Question: Is it possible to implement some kind of timeout (time limit) for fork using Parallel::ForkManager ?
Basic Parallel::ForkManager script looks like this
'''
use Parallel::ForkManager;
my $pm = Parallel::ForkManager->new( 10 );
for ( 1 .. 1000 ) {
$pm->start and next;
# some job for fork
$pm->finish;
}
$pm->wait_all_children();
'''
I would like to limit time for "# some job for fork". For example, if its not finished in 90 secs. then it (fork) should be killed/terminated.
I thought about <URL> but I have to say, that I dont know how to use it with Parallel::ForkManager.
### EDIT
Thanks hobbs and ikegami. Both your suggestions worked..... but only in this basic example, not in my actual script :(.

These forks will be there forever and - to be honest - I dont know why. I use this script for couple of months. Didnt change anything (although many things depends on outside variables).
Every fork has to download a page from a website, parse it and save results to a file. It should not take more than 30 secs per fork. Timeout is set to 180 secs. Those hanging forks are totally random so its very hard to trace the problem. Thats why I came up with a temporary, simple solution - timeout & kill.
What could possibly disable (interrupt) your methods of timeout in my code ? I dont have any other 'alarm()' anywhere in my code.
### EDIT 2
One of the forks, was hanging for 1h38m and returned "timeout PID" - which is what I type in 'die()' for 'alarm()'. So the timeout works... but its late about 1h36,5m ;). Do you have any ideas?
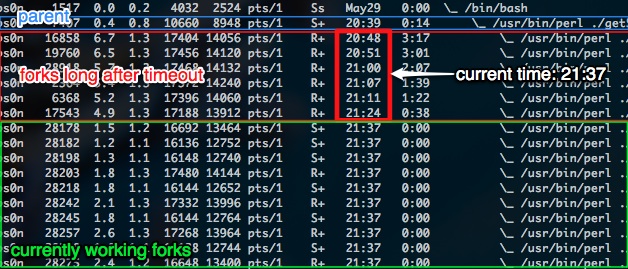
Answer: Sorry to update after the close, but I'd be remiss if I didn't point out that Parallel::ForkManager also supports a 'run_on_start' callback. This can be used to install a "child registration" function that takes care of the 'time()'-stamping of PIDs for you.
E.g.,
'''
$pm->run_on_start(sub { my $pid = shift; $workers{$pid} = time(); });
'''
The upshot is that, in conjunction with 'run_on_wait' as described below, the main loop of a P::FM doesn't have to do anything special. That is, it can remain a simple '$pm->start and next', and the callbacks will take care of everything else.
Parallel::ForkManager's 'run_on_wait' handler, and a bit of bookkeeping, can force hanging and ALRM-proof children to terminate.
The callback registered by that function can be run, periodically, while the '$pm' awaits child termination.
'''
use strict; use warnings;
use Parallel::ForkManager;
use constant PATIENCE => 90; # seconds
our %workers;
sub dismiss_hung_workers {
while (my ($pid, $started_at) = each %workers) {
next unless time() - $started_at > PATIENCE;
kill TERM => $pid;
delete $workers{$pid};
}
}
...
sub main {
my $pm = Parallel::ForkManager->new(10);
$pm->run_on_wait(\&dismiss_hung_workers, 1); # 1 second between callback invocations
for (1 .. 1000) {
if (my $pid = $pm->start) {
$workers{$pid} = time();
next;
}
# Here we are child. Do some work.
# (Maybe install a $SIG{TERM} handler for graceful shutdown!)
...
$pm->finish;
}
$pm->wait_all_children;
}
'''
(As others suggest, it's better to have the children regulate themselves via 'alarm()', but that appears intermittently unworkable for you. You could also resort to wasteful, gross hacks like having each child itself 'fork() or exec('bash', '-c', 'sleep 90; kill -TERM $PPID')'.)